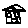
Label: house